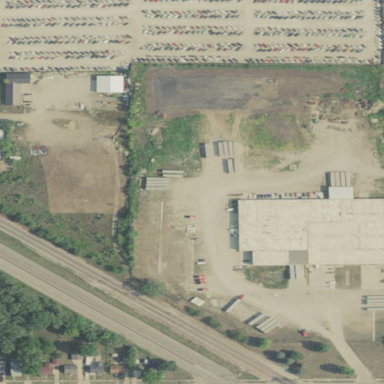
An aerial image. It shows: Industrial area.